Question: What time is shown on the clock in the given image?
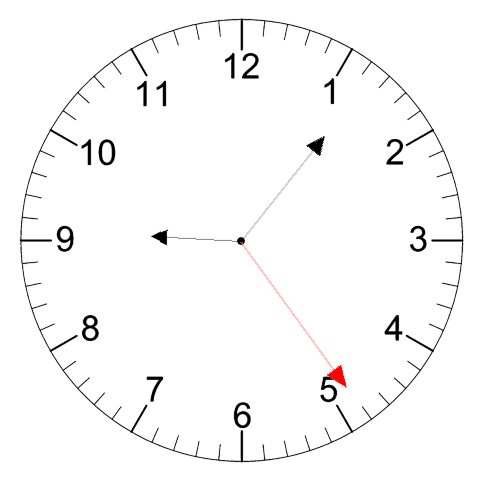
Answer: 09:06:24